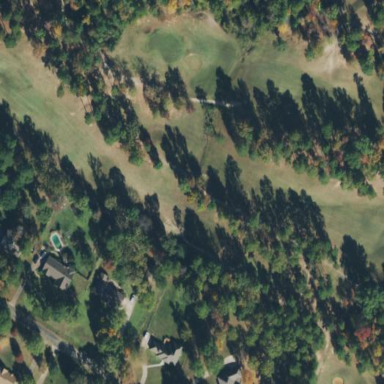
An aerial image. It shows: Area with grass used as rough in golf course.